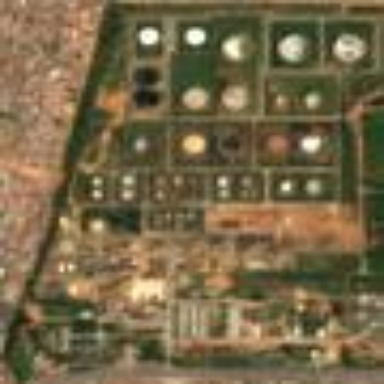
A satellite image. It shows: Industrial area with refinery.